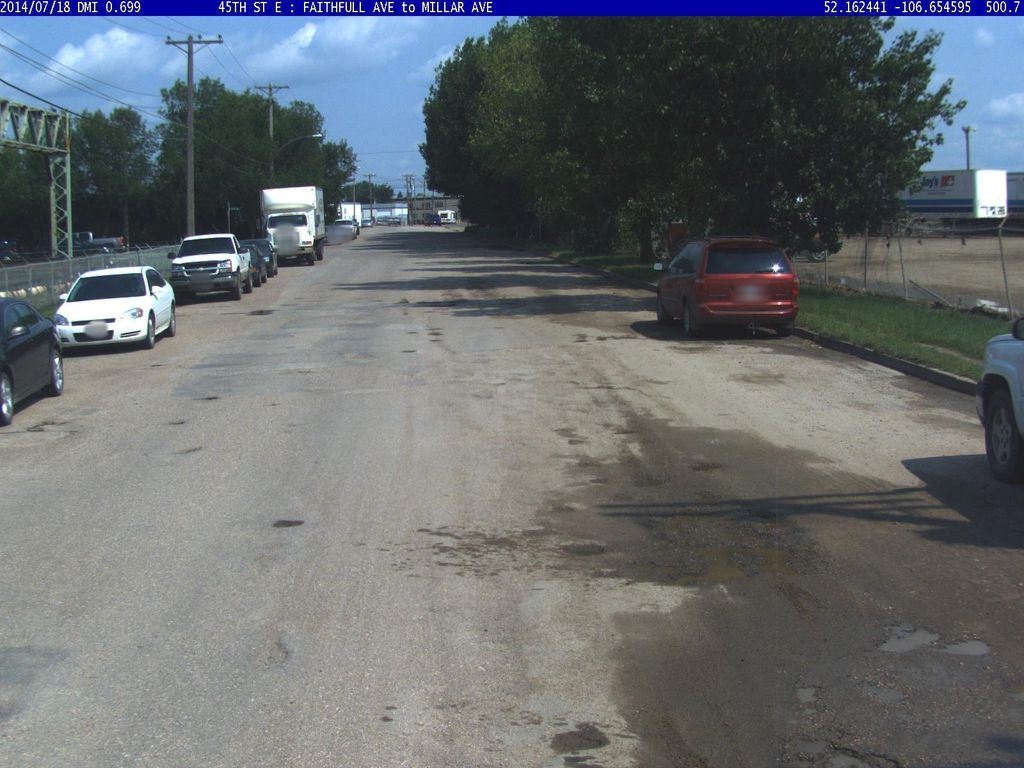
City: saskatoon